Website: apple-inc
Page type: payment
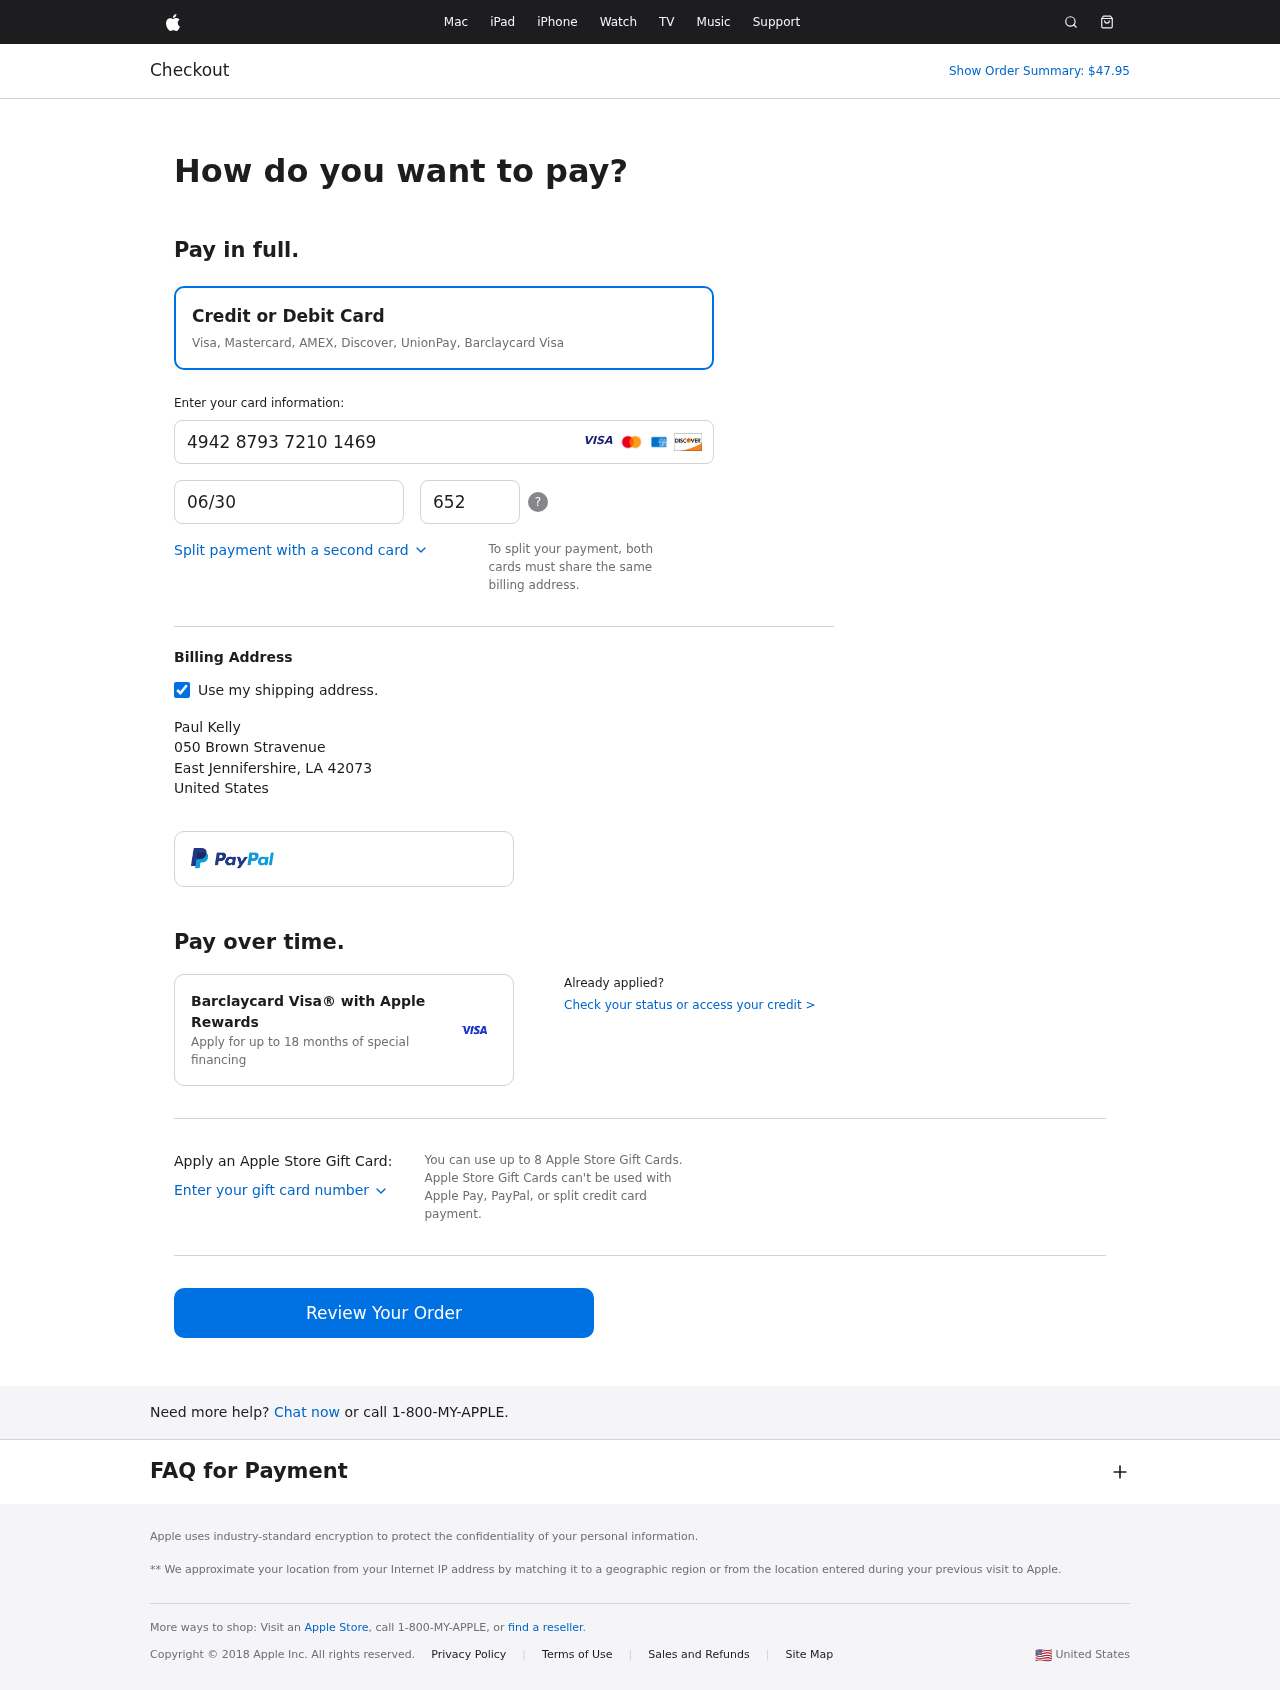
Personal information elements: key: PII_CARD_CVV
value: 652
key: PII_CARD_EXPIRY
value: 06/30
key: PII_CARD_NUMBER
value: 4942 8793 7210 1469
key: PII_CITY
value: East Jennifershire
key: PII_COUNTRY
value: United States
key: PII_FULLNAME
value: Paul Kelly
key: PII_POSTCODE
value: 42073
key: PII_STATE_ABBR
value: LA
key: PII_STREET
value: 050 Brown Stravenue
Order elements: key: ORDER_TOTAL
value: Show Order Summary: $47.95